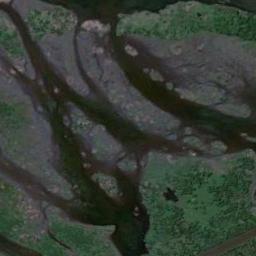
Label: wetland